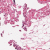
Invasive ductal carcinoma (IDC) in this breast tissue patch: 0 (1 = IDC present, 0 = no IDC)